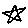
Label: star